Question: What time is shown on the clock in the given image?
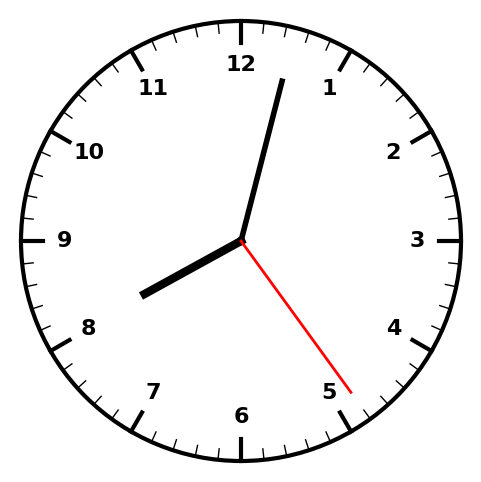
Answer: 08:02:24